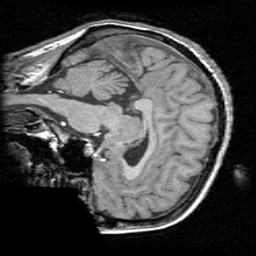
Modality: T1w
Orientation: sagittal
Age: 29
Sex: female